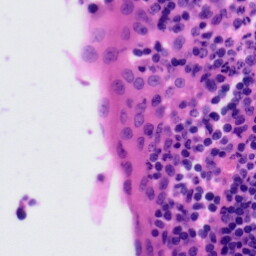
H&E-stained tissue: Tonsil